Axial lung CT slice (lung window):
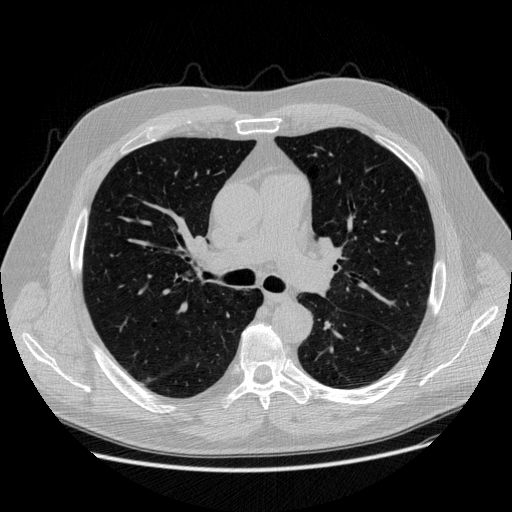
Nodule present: no